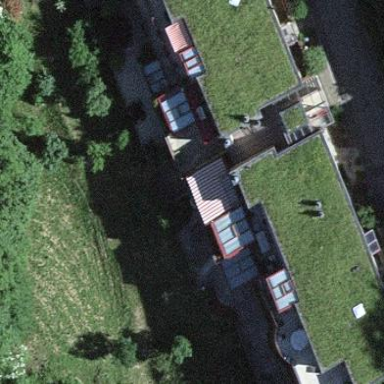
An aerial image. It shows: Residential building.